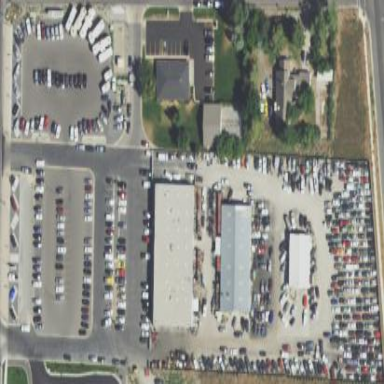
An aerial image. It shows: Car shop.